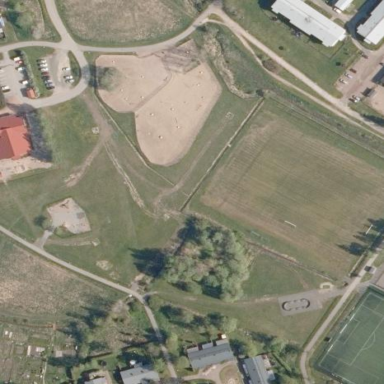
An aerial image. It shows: Grass pitch used for soccer.